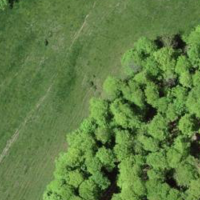
EUNIS habitat code: 41
Species observed at this site:
Lathyrus vernus